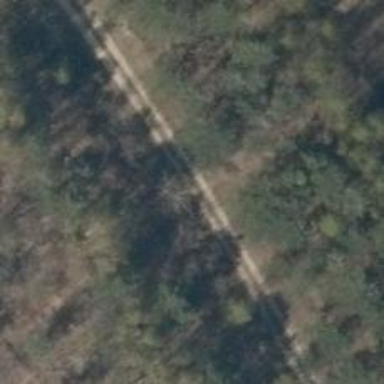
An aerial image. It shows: Sandy track road with grade3 tracktype.